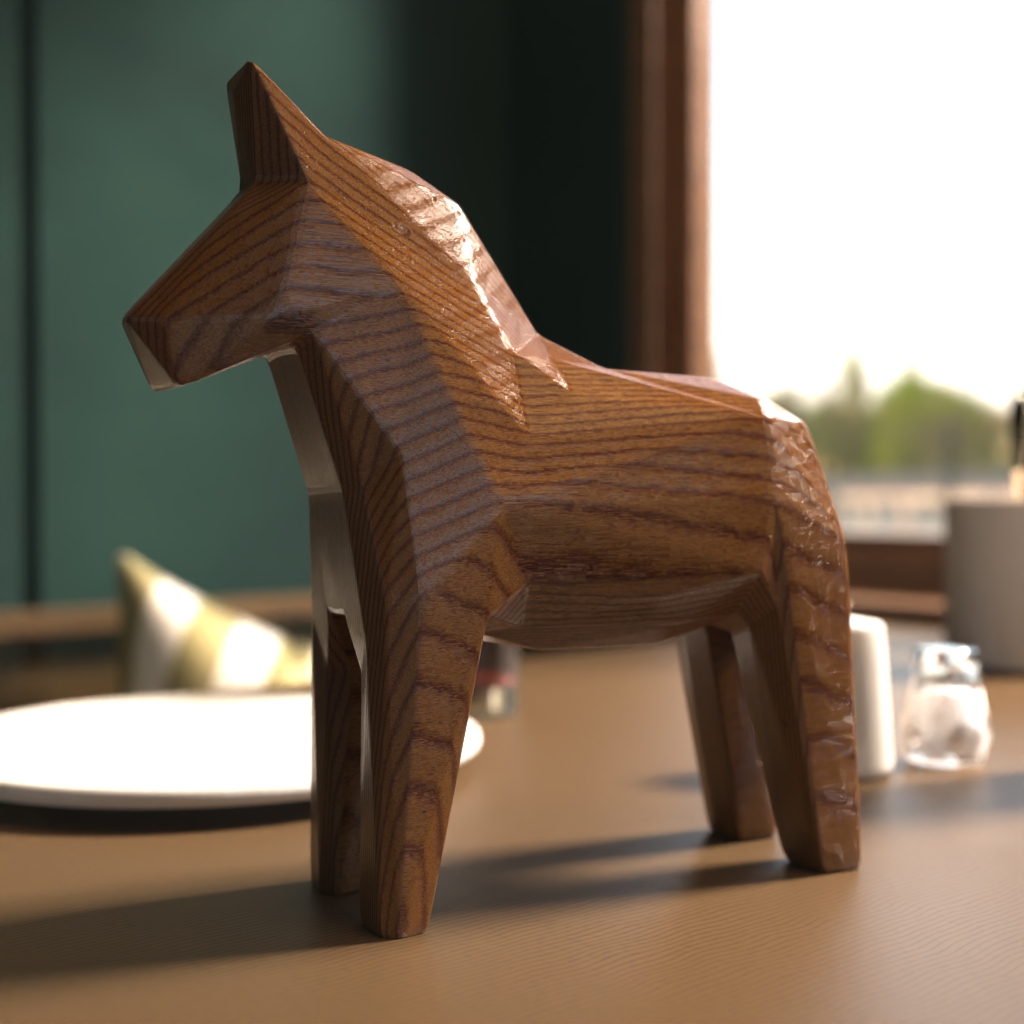
A high quality rendering of a dalahest_oak dalecarlian horse figurine made of varnished dark oak standing on a wooden table in an a sports hall with natural soft daylight from windows,long shot from the left, 50 mm, f 5.6